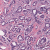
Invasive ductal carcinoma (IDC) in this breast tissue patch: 1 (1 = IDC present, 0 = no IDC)